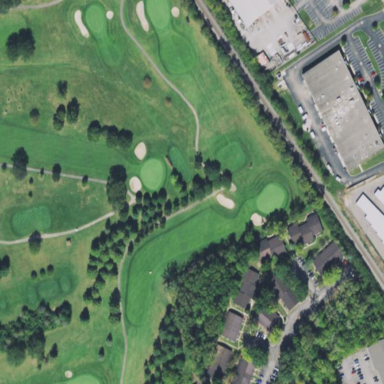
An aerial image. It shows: Golf fairway in the image.